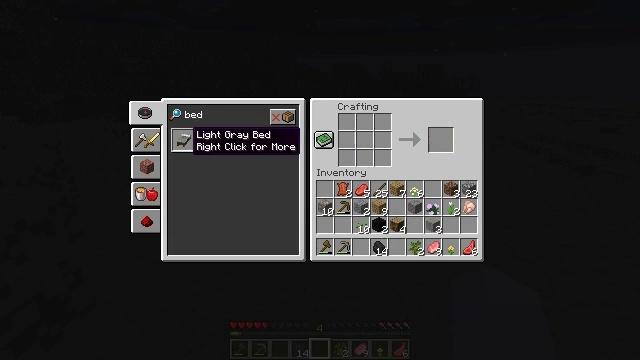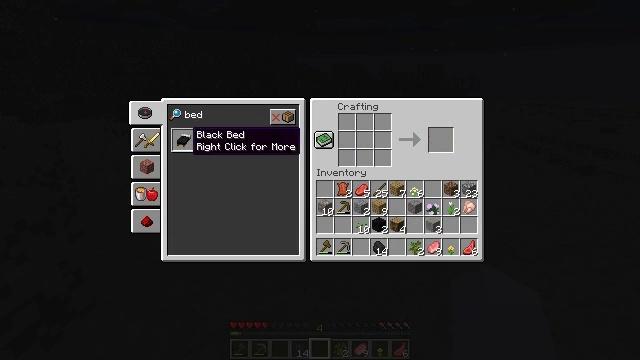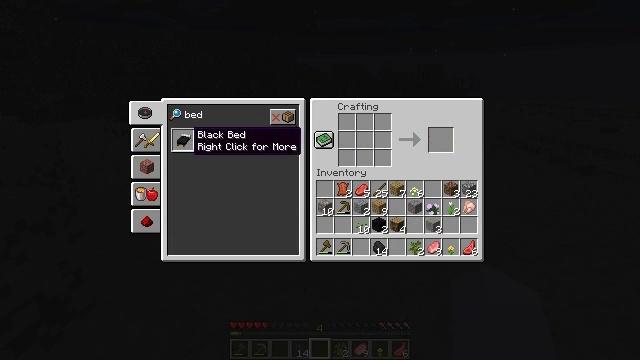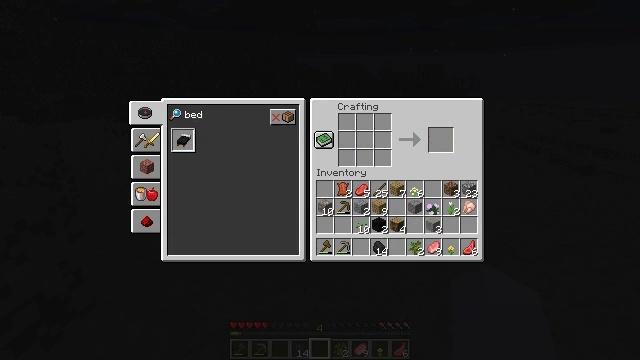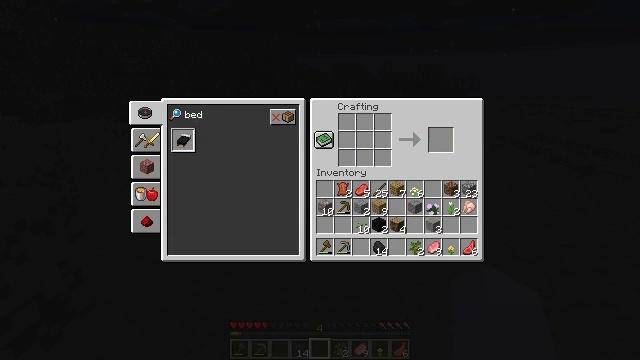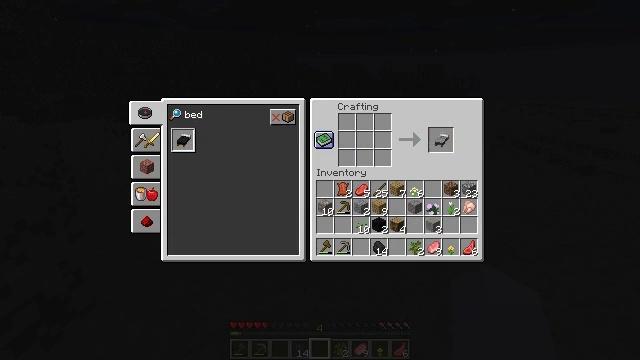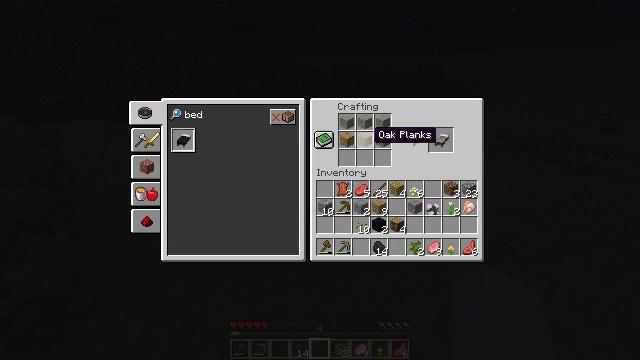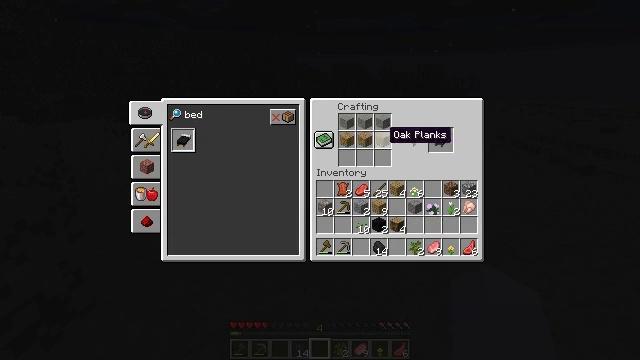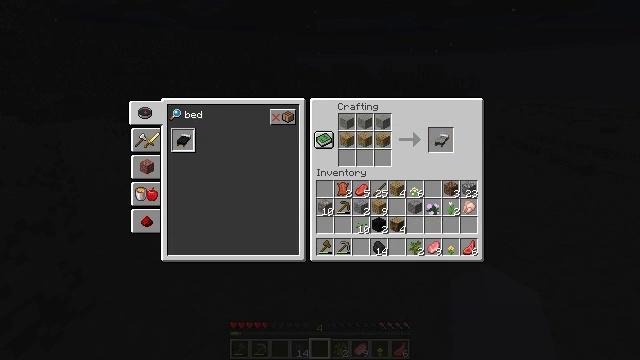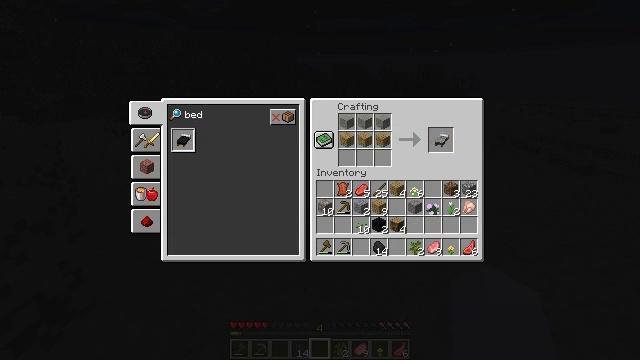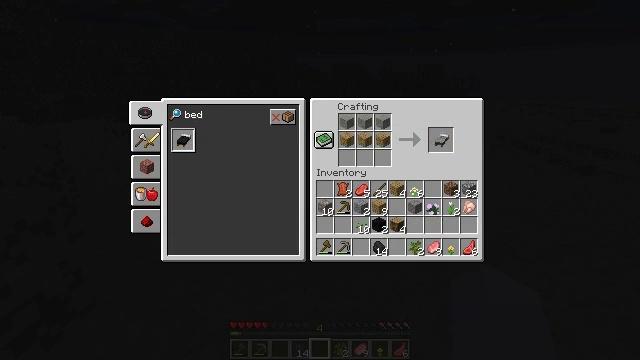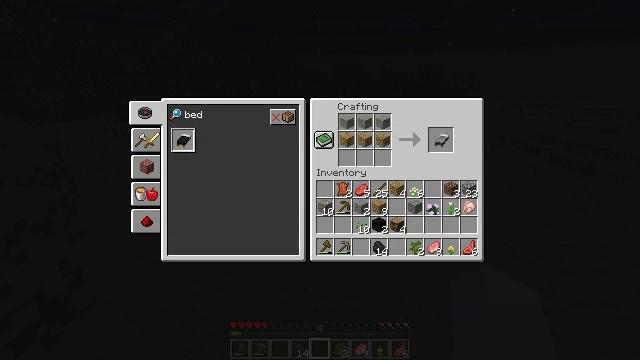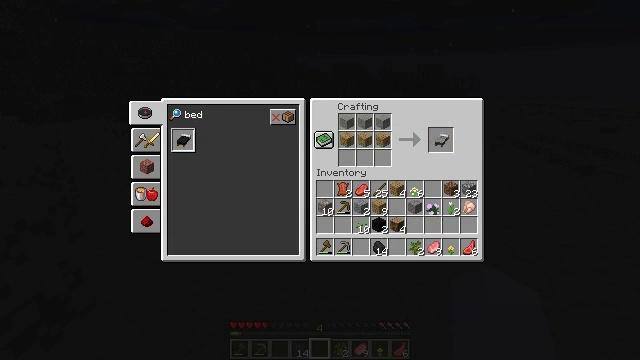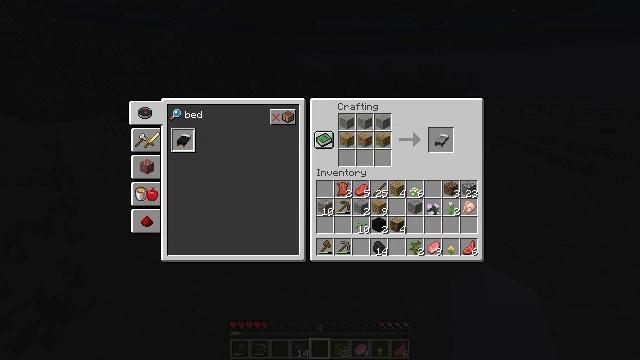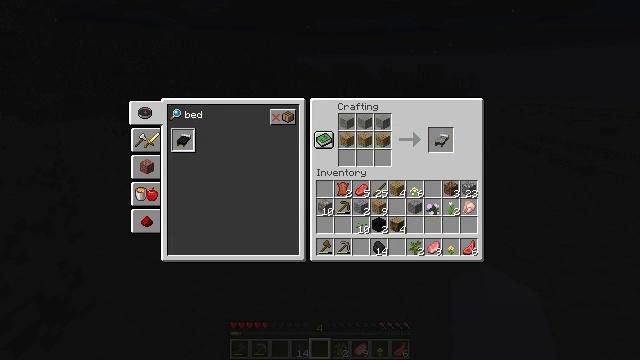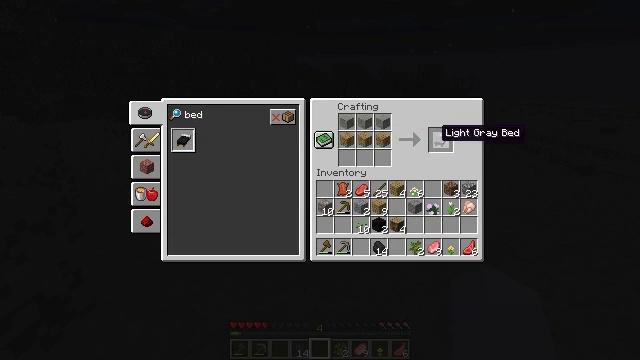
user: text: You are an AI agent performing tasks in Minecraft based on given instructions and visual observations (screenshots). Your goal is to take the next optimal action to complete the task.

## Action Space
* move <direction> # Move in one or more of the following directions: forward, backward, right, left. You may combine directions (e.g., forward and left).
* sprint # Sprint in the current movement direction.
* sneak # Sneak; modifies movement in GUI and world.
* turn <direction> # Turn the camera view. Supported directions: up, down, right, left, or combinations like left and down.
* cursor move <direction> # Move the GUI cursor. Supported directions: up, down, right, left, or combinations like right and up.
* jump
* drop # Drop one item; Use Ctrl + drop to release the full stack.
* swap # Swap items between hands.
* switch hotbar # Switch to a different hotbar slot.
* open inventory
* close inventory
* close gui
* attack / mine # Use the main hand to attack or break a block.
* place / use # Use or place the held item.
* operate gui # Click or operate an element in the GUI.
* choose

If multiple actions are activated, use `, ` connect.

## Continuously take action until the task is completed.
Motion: motion action
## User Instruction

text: Assemble the required items to craft a light gray bed.
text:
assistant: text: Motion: operate gui
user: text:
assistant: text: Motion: no_op
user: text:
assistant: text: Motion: cursor move right
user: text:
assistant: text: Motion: cursor move right
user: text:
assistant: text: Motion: cursor move right
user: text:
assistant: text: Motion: cursor move right
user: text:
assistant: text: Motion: cursor move right
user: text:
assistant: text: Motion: cursor move right
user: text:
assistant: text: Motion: cursor move right
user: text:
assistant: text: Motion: no_op
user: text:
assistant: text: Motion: no_op
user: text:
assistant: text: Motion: no_op
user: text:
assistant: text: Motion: no_op
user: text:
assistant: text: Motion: cursor move right
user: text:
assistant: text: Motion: cursor move right
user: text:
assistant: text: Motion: no_op
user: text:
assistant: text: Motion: no_op
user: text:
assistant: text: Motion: operate gui
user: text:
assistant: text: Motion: operate gui
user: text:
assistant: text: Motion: no_op
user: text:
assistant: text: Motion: cursor move left and down
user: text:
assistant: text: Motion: cursor move down
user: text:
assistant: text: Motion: no_op